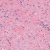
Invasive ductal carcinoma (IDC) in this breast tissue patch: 0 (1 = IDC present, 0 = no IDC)